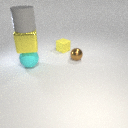
large gray rubber cylinder above large cyan rubber sphere